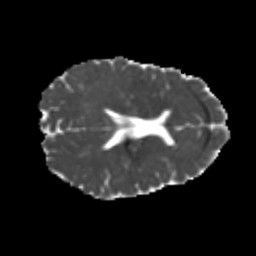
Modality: MD
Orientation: axial
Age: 25
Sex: female
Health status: healthy
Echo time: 0.074 s